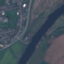
Land use / land cover class: River